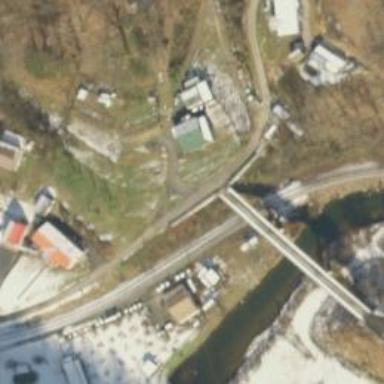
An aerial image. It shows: Bridge supported by abutments.